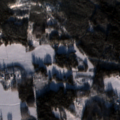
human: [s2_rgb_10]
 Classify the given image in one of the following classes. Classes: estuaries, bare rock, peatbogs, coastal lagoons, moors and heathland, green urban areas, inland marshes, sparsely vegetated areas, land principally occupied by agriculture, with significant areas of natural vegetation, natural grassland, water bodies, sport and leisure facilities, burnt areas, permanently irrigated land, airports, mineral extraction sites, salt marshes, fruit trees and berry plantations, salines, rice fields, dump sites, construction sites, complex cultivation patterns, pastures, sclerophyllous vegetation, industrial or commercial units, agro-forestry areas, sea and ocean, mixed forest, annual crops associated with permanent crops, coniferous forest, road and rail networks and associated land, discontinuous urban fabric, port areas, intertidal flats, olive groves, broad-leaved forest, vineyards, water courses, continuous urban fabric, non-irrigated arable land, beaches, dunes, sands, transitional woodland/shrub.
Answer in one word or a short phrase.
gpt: land principally occupied by agriculture, with significant areas of natural vegetation, coniferous forest, mixed forest, transitional woodland/shrub